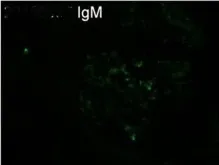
Renal pathological presentation of two proband. For immunofluorescence.
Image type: pathology (immunostaining)